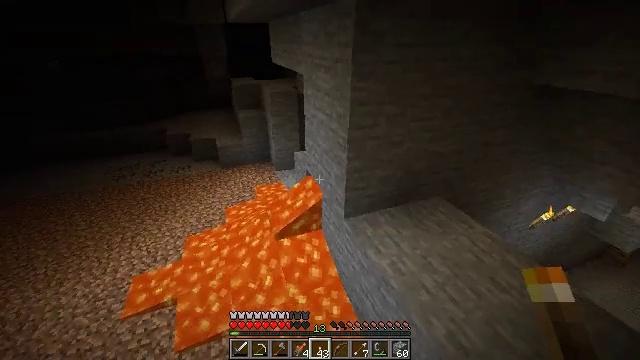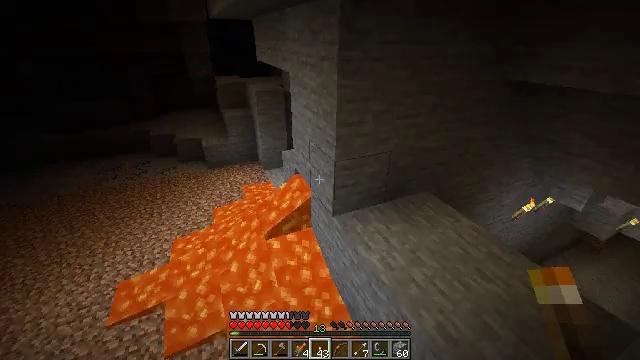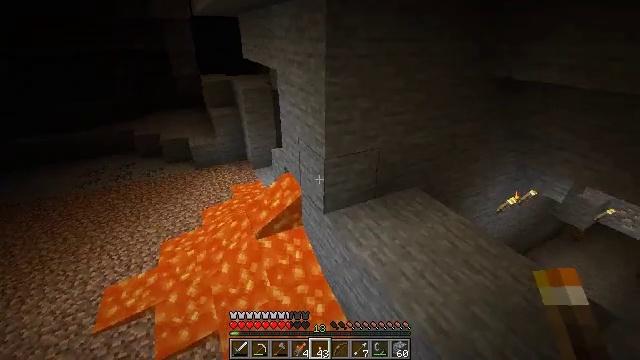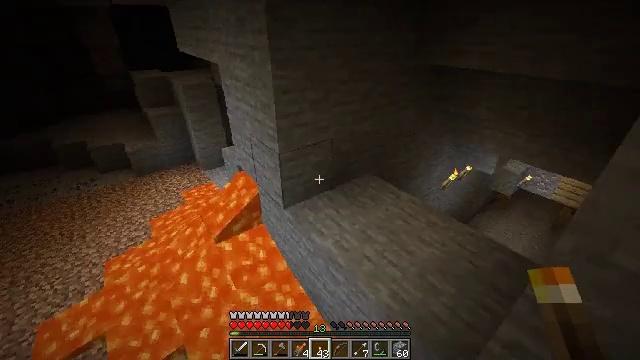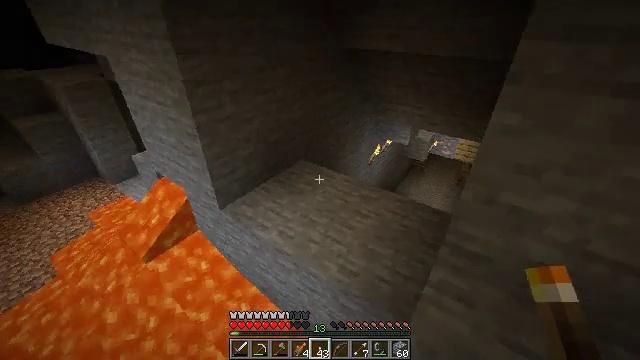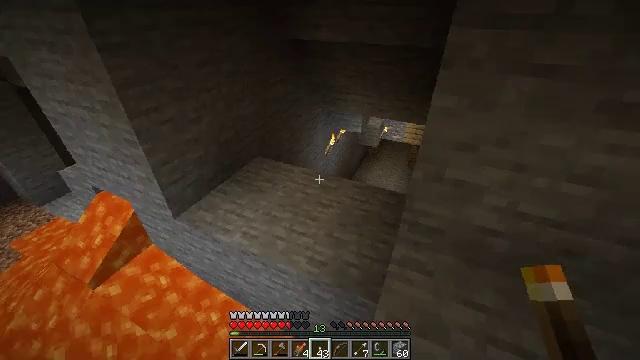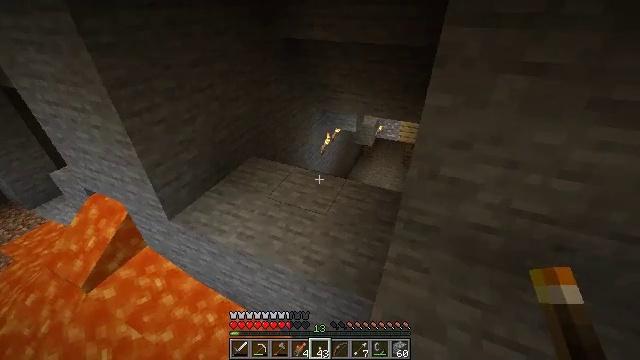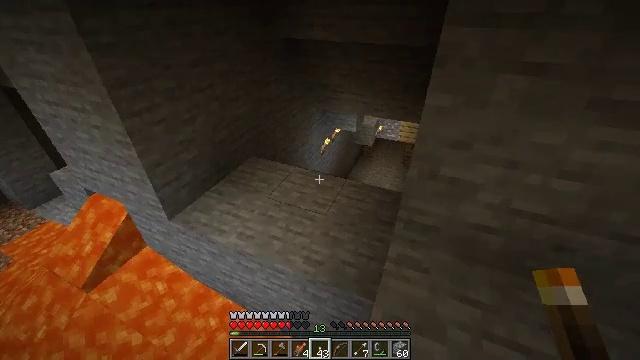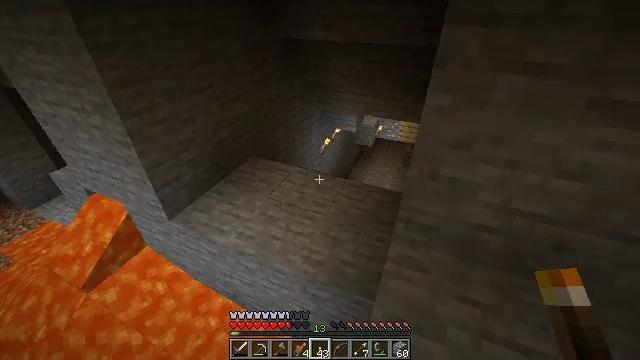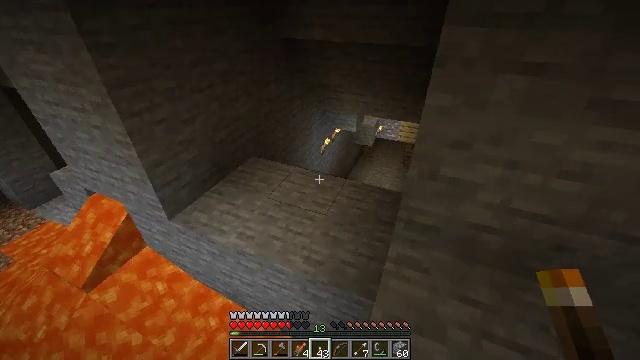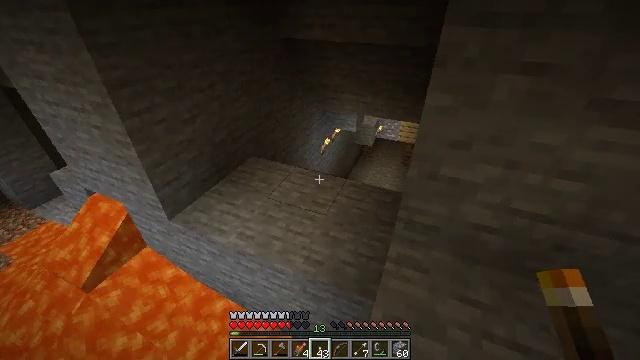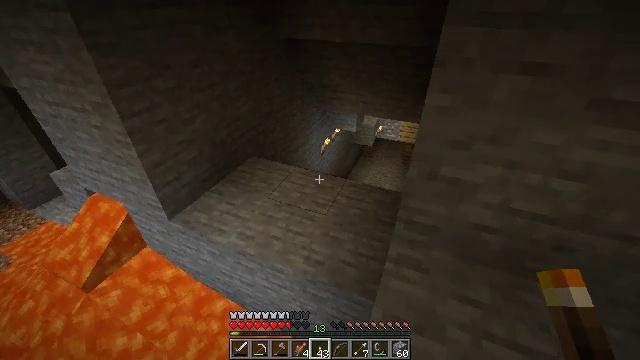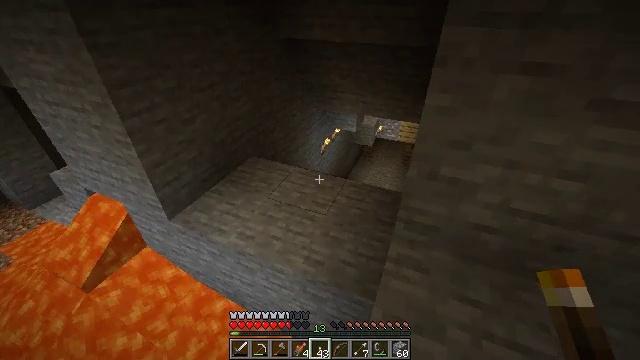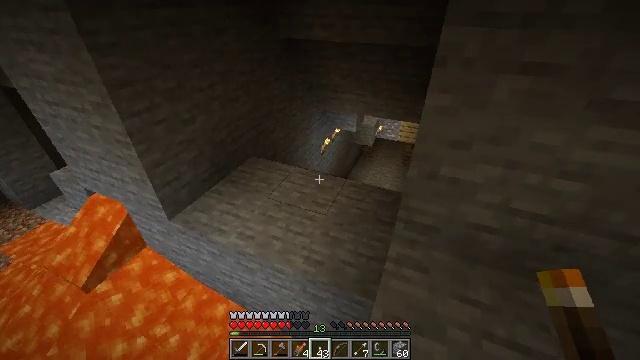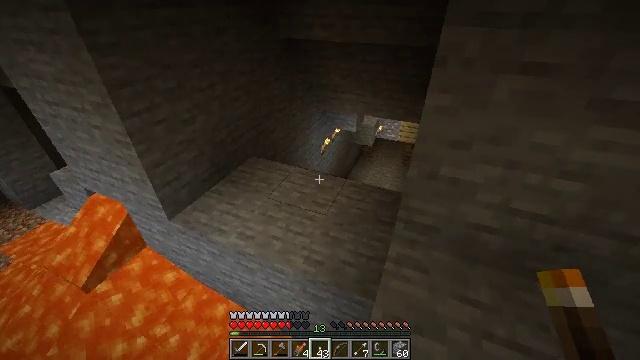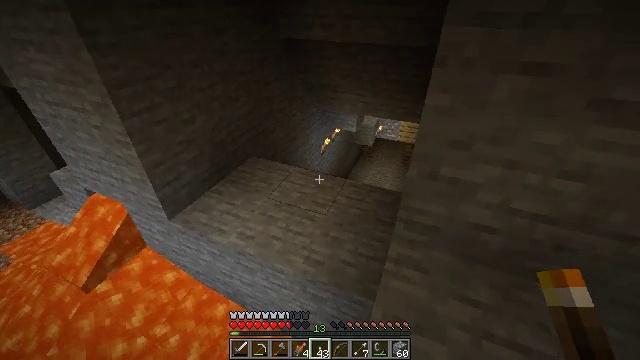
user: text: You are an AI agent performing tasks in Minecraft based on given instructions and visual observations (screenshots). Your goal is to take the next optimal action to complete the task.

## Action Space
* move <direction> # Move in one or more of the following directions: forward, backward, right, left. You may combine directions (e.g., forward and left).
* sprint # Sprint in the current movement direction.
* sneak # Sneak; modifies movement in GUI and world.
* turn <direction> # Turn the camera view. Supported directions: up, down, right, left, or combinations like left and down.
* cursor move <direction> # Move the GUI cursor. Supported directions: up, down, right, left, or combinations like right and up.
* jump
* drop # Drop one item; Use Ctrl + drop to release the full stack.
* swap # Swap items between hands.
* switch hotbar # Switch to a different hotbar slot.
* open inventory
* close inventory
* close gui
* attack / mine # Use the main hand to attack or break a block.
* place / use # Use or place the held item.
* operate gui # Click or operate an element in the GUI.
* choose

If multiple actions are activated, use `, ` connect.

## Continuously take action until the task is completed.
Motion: motion action
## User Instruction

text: Collect cobweb using shears for string.
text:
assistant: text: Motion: turn right
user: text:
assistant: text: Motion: turn right
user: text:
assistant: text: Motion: turn right and down
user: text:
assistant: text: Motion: turn right and down
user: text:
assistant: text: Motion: turn right and down
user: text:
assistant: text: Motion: turn right
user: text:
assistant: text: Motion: no_op
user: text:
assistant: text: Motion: no_op
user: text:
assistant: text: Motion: no_op
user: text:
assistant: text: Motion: no_op
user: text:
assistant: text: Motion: no_op
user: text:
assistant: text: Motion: no_op
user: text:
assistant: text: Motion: no_op
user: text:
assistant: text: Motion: no_op
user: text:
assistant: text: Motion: no_op
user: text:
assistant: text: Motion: move back
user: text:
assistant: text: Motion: move back
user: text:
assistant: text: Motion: move back
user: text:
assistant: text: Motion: no_op
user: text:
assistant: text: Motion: no_op
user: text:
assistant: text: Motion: turn left
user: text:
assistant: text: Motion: turn left
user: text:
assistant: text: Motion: turn left and up
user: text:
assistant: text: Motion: turn left and up
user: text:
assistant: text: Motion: turn left and up
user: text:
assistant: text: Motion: turn left and up
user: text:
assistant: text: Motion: turn left
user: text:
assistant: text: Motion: turn left
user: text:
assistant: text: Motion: turn left
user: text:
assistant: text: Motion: no_op